Question: I'm working on job shop scheduling problem and i'm using Cplex in Java and want to define a binary decision variable 'x[i][j][k]' with 'i=(1..n)' with 'n=number of job' , 'j=(1..m)' with 'm=number' of operation by job and 'k=(1..M)' with 'M=number' of machine.
And, i want to intialize this these kind of variables
How can i do this?
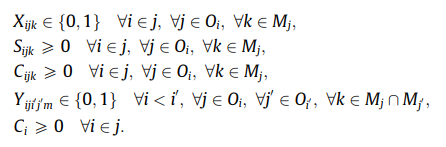
Answer: Without having tested, this snippet should intialize a 3D array of boolean decision variables:
'''
IloCplex cplex = new IloCplex();
IloNumVar[][][] x = new IloNumVar[n][][];
for (int i = 0; i < n; i++){
x[i] = new IloNumVar[m][];
for (int j = 0; j < m; j++){
x[i][j] = cplex.boolVarArray(M);
}
}
'''
Take a look at the <URL>. Understanding these simple examples could even take less time than posting your question here.